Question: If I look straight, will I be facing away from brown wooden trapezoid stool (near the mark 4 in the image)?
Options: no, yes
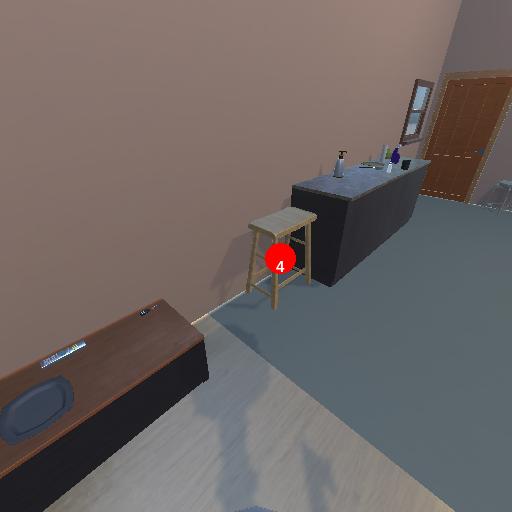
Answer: no